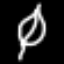
Label: leaf